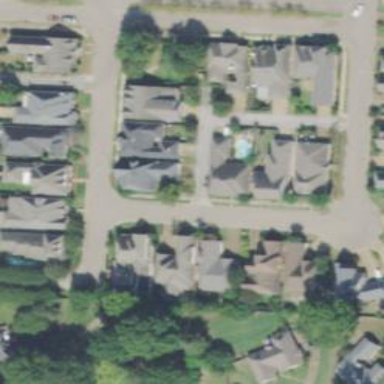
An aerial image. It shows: Driveway.